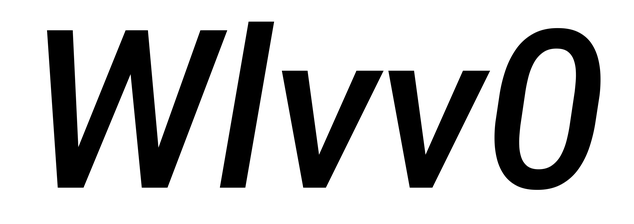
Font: Roboto-Italic_Medium_Italic